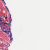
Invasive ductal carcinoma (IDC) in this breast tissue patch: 0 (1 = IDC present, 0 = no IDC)